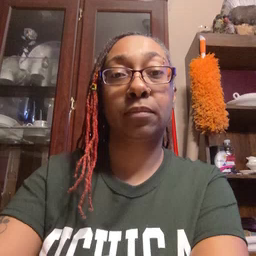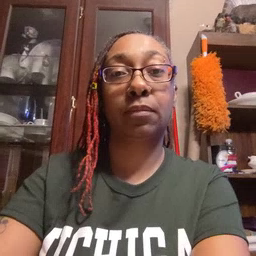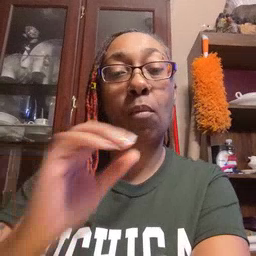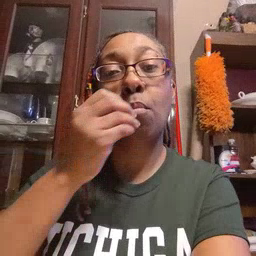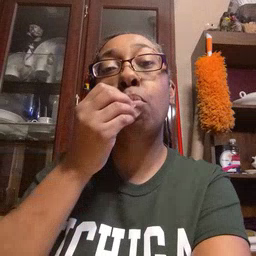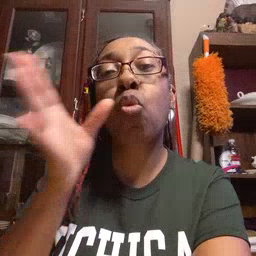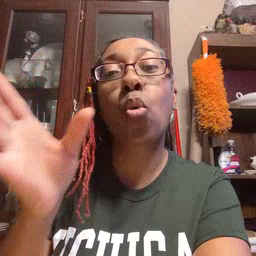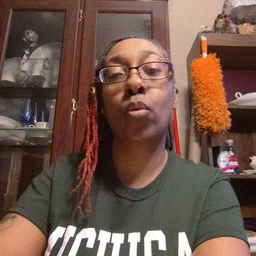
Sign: blow